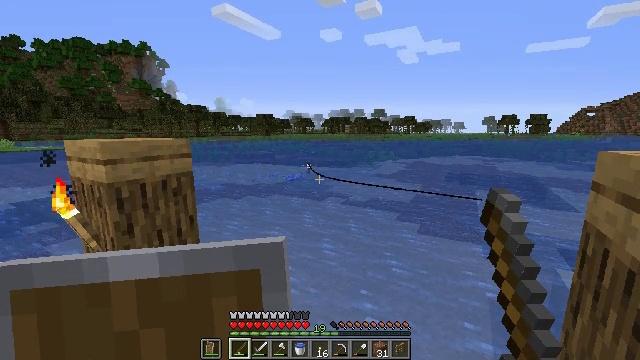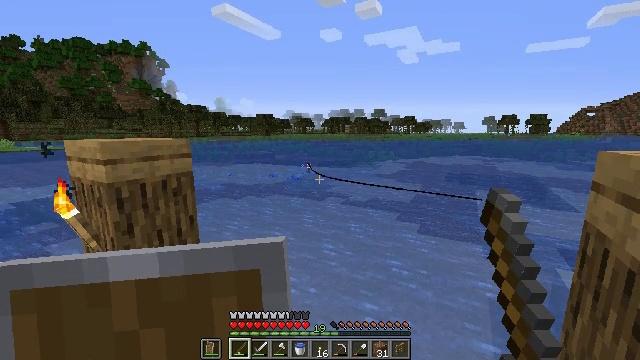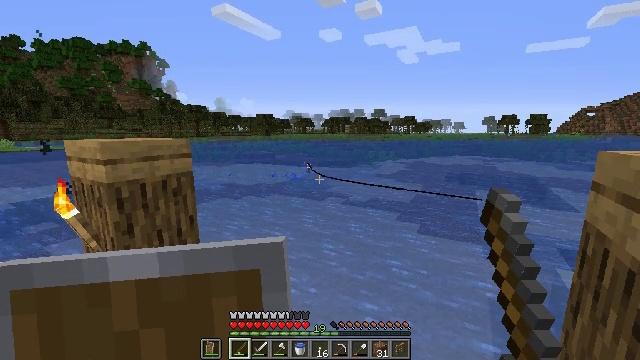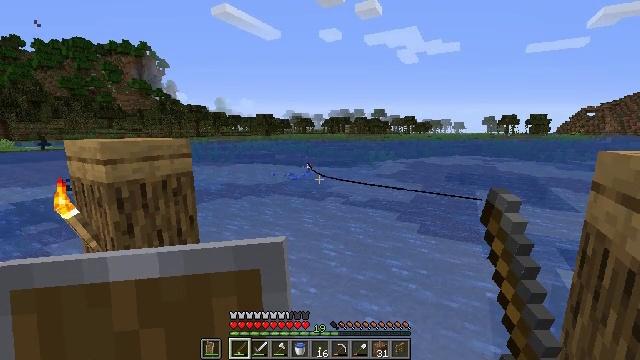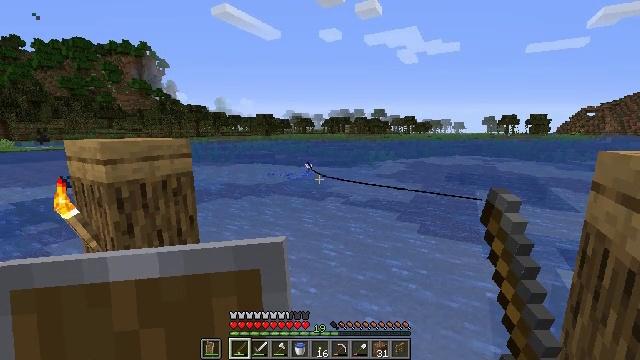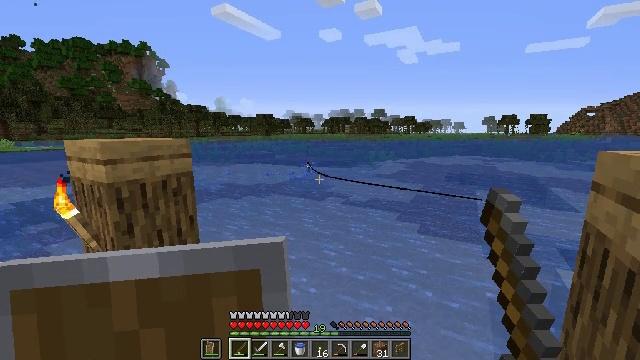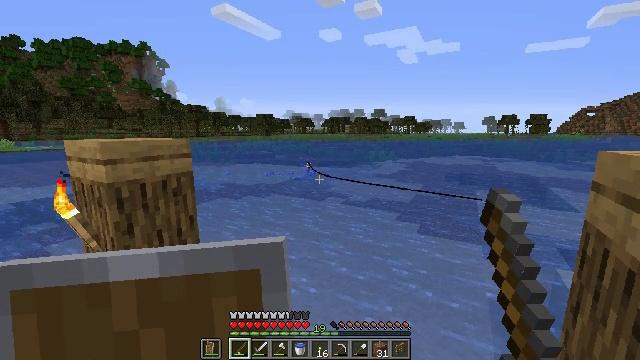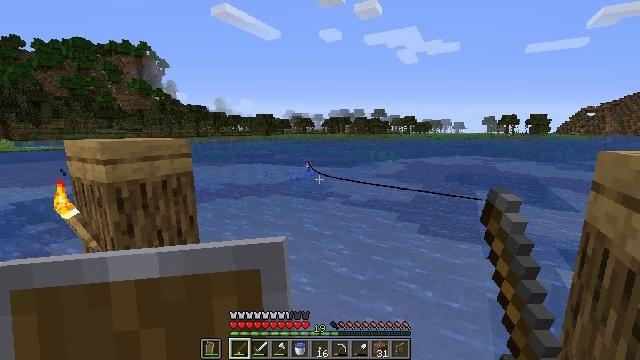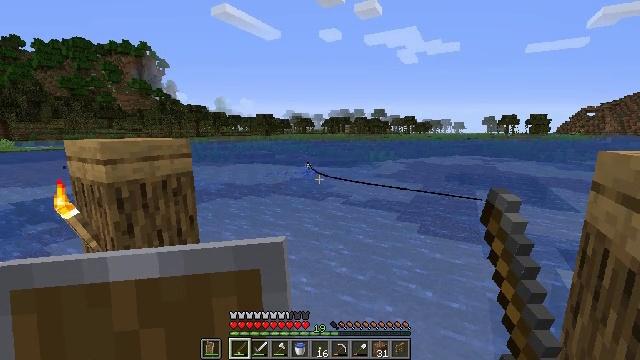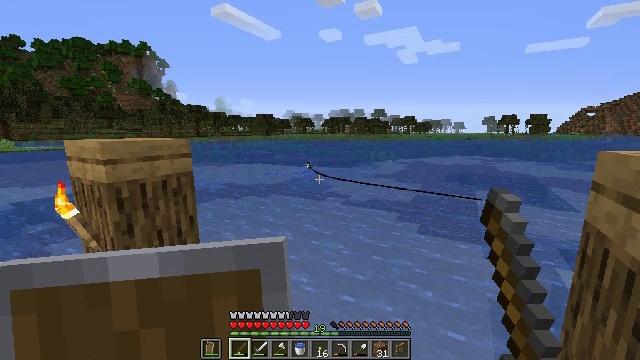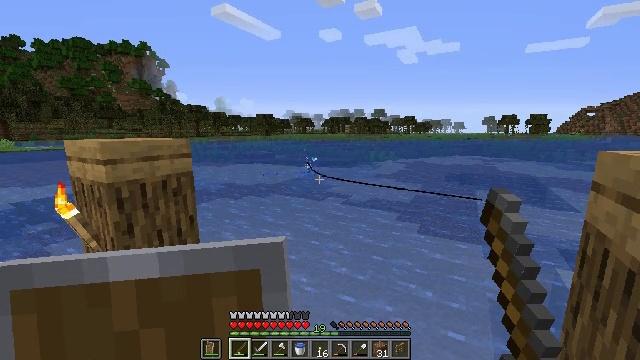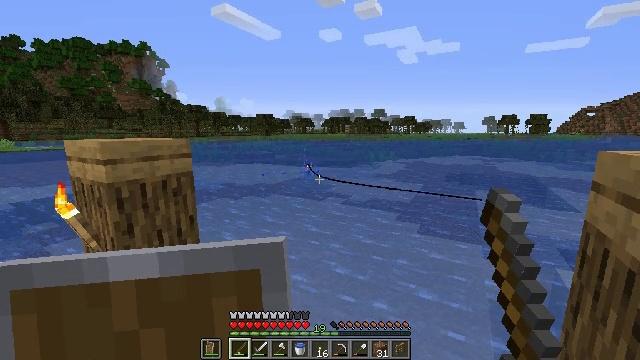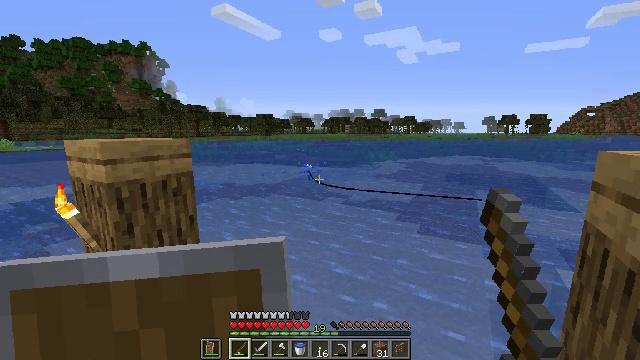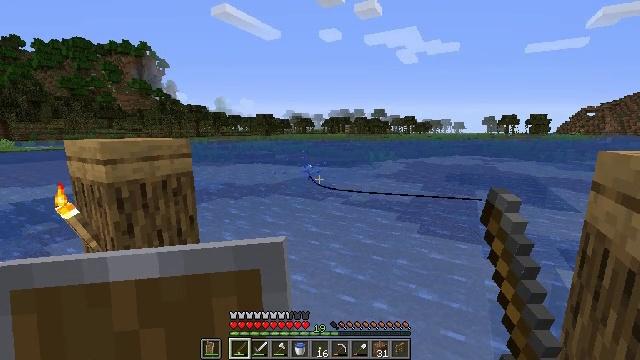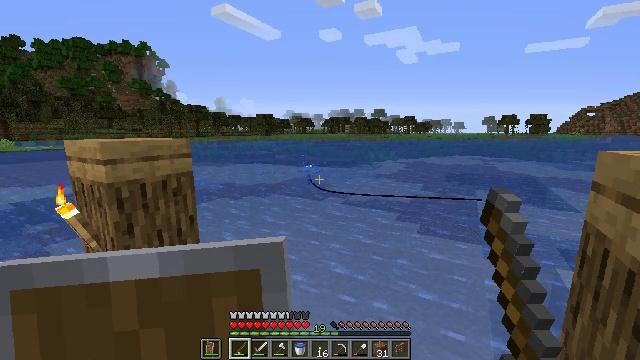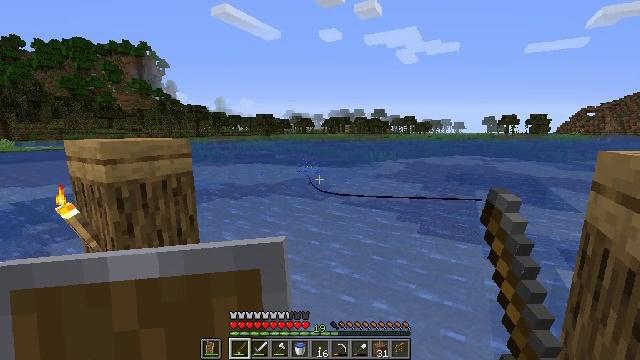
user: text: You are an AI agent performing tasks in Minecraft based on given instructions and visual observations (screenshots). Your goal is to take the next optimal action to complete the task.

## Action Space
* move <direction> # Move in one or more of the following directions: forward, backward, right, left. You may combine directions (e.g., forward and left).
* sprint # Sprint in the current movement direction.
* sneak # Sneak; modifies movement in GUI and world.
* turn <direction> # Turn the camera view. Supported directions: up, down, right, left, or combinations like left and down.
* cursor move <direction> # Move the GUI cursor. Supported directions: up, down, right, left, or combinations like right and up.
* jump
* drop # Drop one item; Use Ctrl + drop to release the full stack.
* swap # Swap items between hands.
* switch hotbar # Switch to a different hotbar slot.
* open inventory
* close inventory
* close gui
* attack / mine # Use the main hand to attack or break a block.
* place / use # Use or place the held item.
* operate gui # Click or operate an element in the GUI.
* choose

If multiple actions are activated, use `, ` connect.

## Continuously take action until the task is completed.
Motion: motion action
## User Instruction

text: Gather the spruce sapling from the ground.
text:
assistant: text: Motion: no_op
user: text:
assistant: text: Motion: no_op
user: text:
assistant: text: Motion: no_op
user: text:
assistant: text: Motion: no_op
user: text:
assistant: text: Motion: no_op
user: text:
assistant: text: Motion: no_op
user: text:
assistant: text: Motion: no_op
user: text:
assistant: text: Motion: no_op
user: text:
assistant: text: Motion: no_op
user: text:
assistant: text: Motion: no_op
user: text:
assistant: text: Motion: no_op
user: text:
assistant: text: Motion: no_op
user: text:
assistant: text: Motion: no_op
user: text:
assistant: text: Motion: no_op
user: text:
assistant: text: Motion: no_op
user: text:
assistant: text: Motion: no_op
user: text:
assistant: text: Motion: no_op
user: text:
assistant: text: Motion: no_op
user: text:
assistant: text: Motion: use / place
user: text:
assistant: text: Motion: use / place
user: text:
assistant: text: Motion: no_op
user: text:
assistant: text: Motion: no_op
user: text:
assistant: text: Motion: no_op
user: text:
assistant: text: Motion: no_op
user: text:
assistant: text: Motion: no_op
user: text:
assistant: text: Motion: no_op
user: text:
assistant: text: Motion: no_op
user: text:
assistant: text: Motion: no_op
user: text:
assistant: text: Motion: no_op
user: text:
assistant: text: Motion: no_op